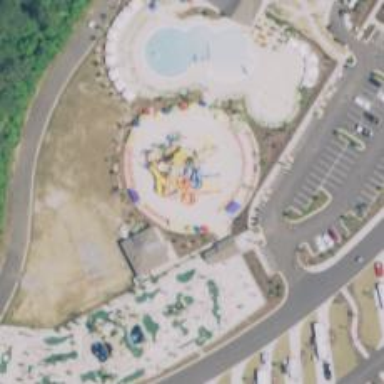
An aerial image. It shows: Water slide attraction.